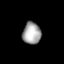
Tissue: lung
Cell type: Endothelial cells
Senescence score: 0.5769
Nuclear area (px): 391
Mean DAPI intensity: 164.133